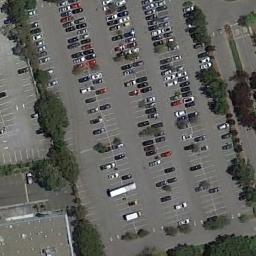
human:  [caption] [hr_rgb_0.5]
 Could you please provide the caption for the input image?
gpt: The parking lot is full of cars next to some trees .

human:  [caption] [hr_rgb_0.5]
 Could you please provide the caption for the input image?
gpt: Many different colored cars are in the parking lot .

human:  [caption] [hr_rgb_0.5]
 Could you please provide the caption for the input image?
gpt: Eighty percent of the parking spaces in the parking lot are occupied .

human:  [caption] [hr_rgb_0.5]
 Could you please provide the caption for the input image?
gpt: The parking lot has lots of cars of different colors .

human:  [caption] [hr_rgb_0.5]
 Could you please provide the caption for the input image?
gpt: There are some green trees around the parking lot .